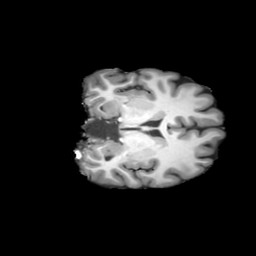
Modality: T1w
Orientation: coronal